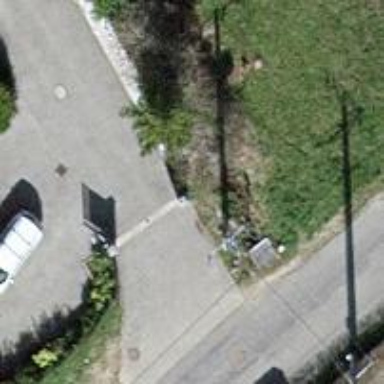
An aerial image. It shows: Concrete power pole with distribution transformer.